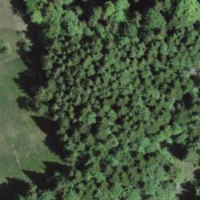
EUNIS habitat code: 43
Species observed at this site:
Vaccinium myrtillus
Lysimachia nemorum